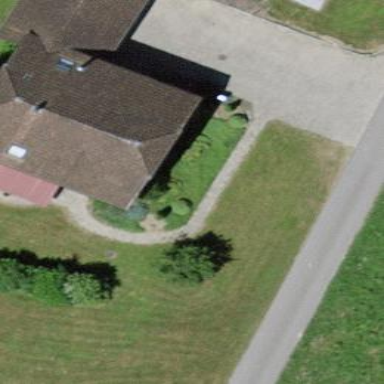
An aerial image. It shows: Detached building with hipped roof.